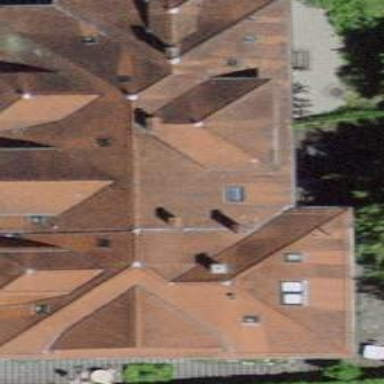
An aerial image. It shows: Terrace building with hipped roof shape.